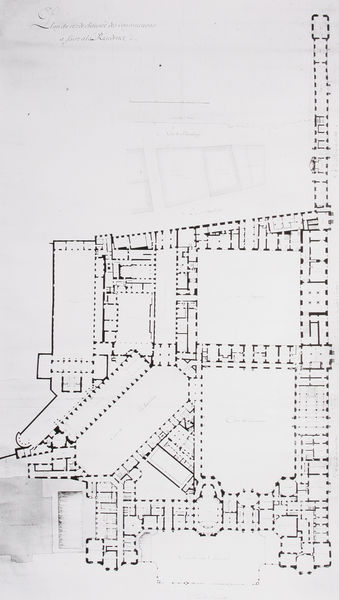
Titel: Die Residenz München, Grundriss des Erdgeschosses mit nicht realisierten Umbauvorschlägen für die Ostseite(unten) und die Nordseite(rechts) gegen den Hofgarten
Künstler: Francois d.Ä. Cuvilliés
Institution: unbekannt
Schlagwörter: flügel, weiß, fenster, pfeiler, raum, schwarz, skizze, straße, stützen, säule, säulen, zeichnung, zimmer, anlage, gebäude, haus, park, schloss, architektur, barock, häuser, kirche, innen, renaissance, schräg, turm, schrift, papier, perspektive, türen, studie, mauer, grafik, linien, hof, platz, saal, vogelperspektive, treppe, architecture, church, columns, white, black, gray, grey, room, windows, symmetrie, aufgang, durchgang, floor, plant, stufen, striche, umriss, halle, rechtecke, punkte, wände, vier, eingang, gang, tusche, innenhof, berlin, antike, burg, kloster, rechteck, münchen, palast, linie, festung, druck, schwarz-weiss, gross, text, beschriftung, worte, räume, entwurf, schema, kursiv, geometrisch, karte, kirchenschiff, mauern, residenz, classic, treppenhaus, building, house, kapelle, tower, diagonale, plan, tempel, wien, entrance, weitläufig, drawing, paper, dots, gebüde, sketch, ensemble, quadrat, viereck, bau, writing, höfe, forum, klenze, riss, grundriss, bauwerk, palais, kreuzgang, massstab, aufriss, profangebäude, bauzeichnung, bauplan, schreibschrift, innenhöfe, atrium, hallen, design, doors, latein, lageplan, pla, agora, trakt, cathedral, courtyard, floor plan, groundplan, walls, grundrisse, buildings, plans, plätze, antiquarium, wörter, map, brunnenhof, grottenhof, kaiserhof, trackt, von oben, aerial, lines, shapes, dotd, long, space, structure, apothekenhof, herkulessaal, neuveste, agorai, kaiserhoof, königsbautrakt, raumreihe, raumreihen, strichlinien, terme, rom, short, tall, fentser, confusion, diagram, schematic, scheme, vorbauten, kathedral, ausgänge, kircke, architectural, vier räume, grundrss, blueprint, rooms, idruck, peter, steinzimmer, architectur, classical building, dotted, layout, halls, blueprints, 1890, dashes, confusing, vatican, luwr, qhite, black and write, trust me, i'm an engineer, stairwells, floor map, i have no idea what i'm doing, glayout, grundris, daigram, 1760, buildigns, dotted lines, strierzimmer, franziskanerkirche